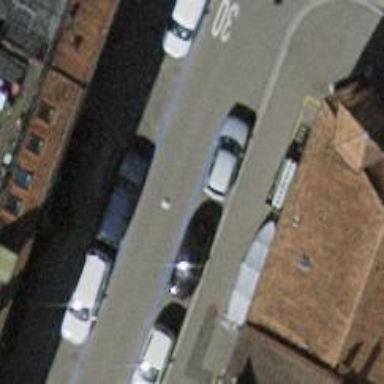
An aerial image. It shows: Parking lane area.